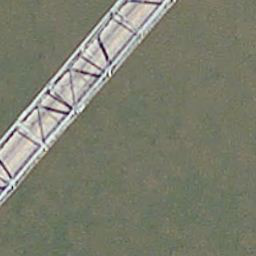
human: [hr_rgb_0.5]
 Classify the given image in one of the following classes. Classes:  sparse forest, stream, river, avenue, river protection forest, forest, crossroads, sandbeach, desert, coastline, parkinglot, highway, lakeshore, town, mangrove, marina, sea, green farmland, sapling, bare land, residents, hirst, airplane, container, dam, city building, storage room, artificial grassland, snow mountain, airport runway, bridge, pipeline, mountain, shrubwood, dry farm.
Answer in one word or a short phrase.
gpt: bridge